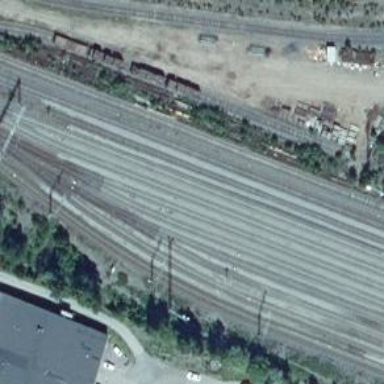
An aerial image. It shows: Railway signal.